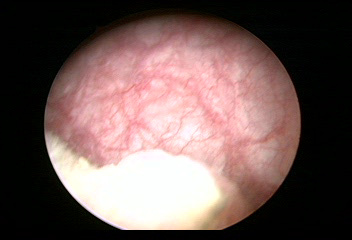
Modality: WLC
Class: Malignant
Subclass: LowGradePapillary
Lesion: L1
Stage: Ta
Morphology: Papillary
Bladder cancer association: Yes
Annotated structures: Tumor